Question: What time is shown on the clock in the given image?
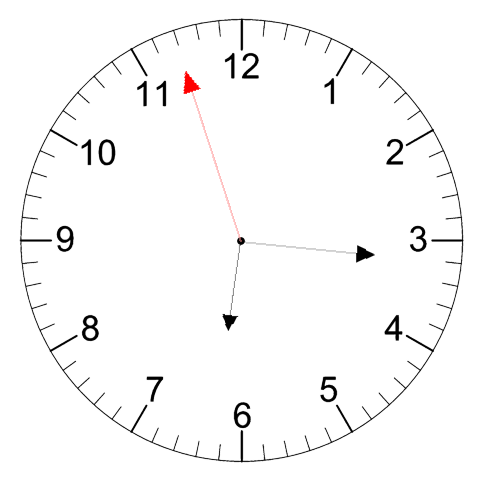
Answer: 06:15:57